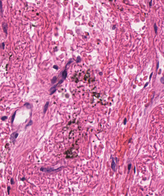
Tumor epithelial tissue: no
Tumor-associated stroma tissue: yes
Normal tissue: no